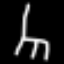
Label: chair